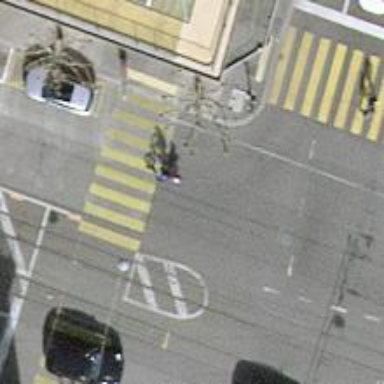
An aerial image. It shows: Crossing with traffic signals.